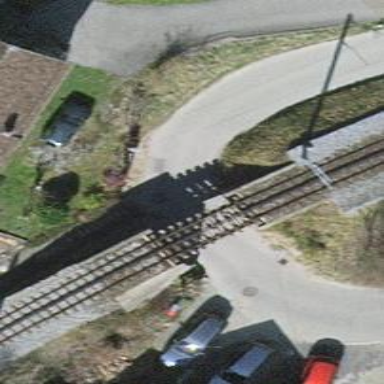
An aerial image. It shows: Railway bridge with electrified tracks and single contact line.